Interaction volume radius: 10 \u00c5
Interaction volume height: 10 \u00c5
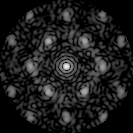
Disorder parameter: 0.4977